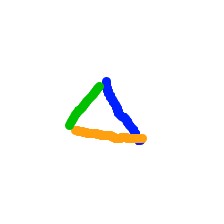
Shape: triangle